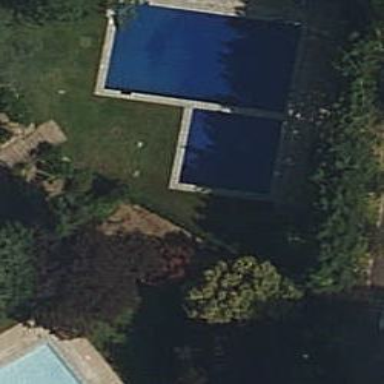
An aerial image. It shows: Swimming pool located in leisure land.